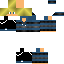
A female human skin with medium skin, wearing blonde long hair dressed in a yellow hoodie and brown pants, featuring a closed mouth.